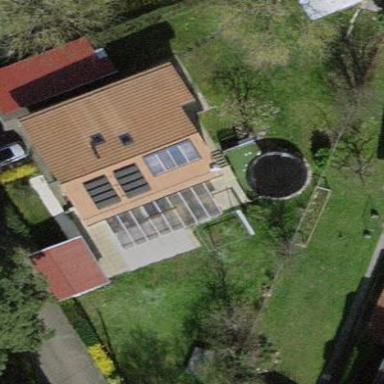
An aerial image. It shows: Garden enclosed by fence.